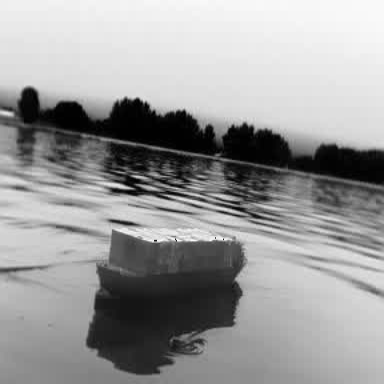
There is a fishing_boat in the infrared image.